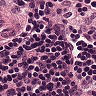
Metastatic tissue present: no